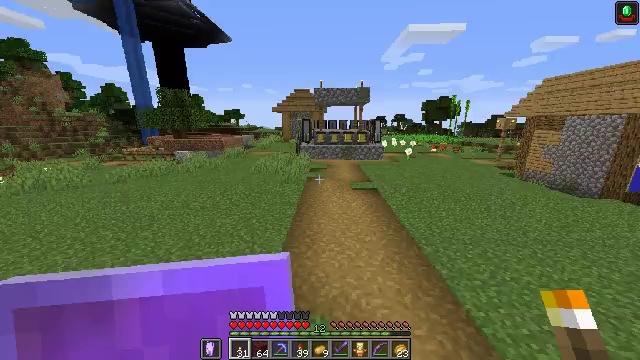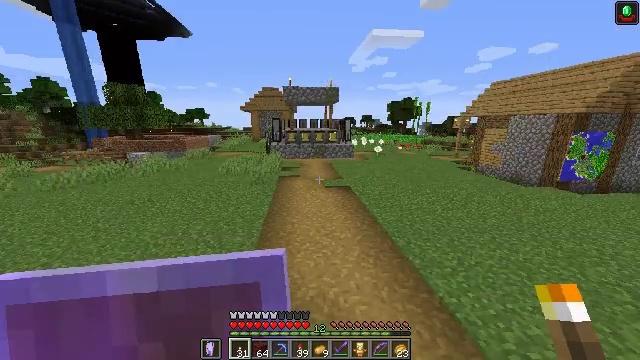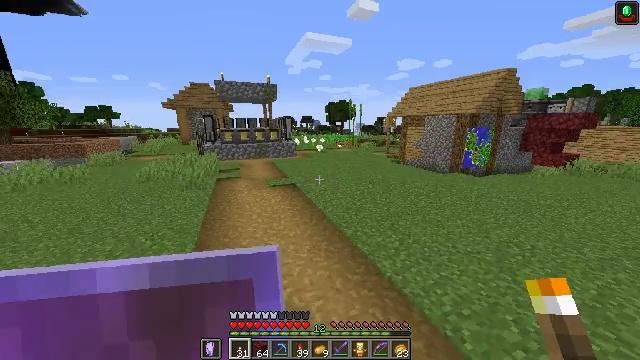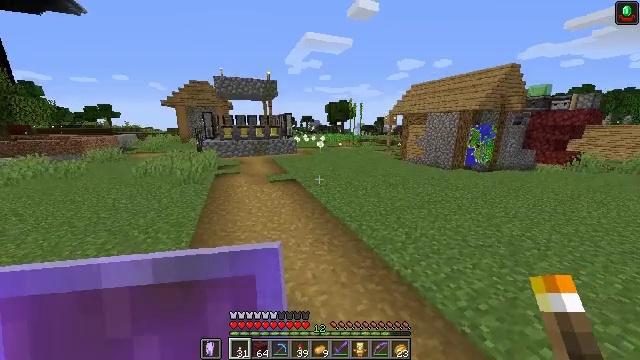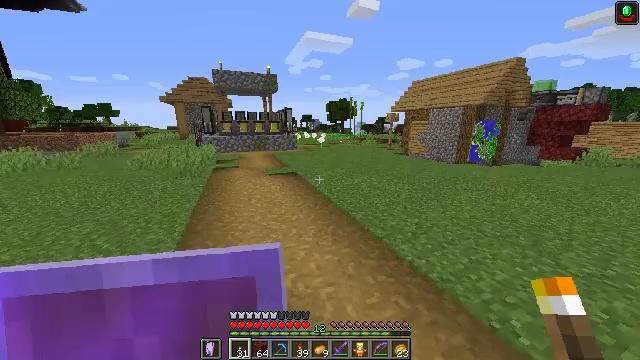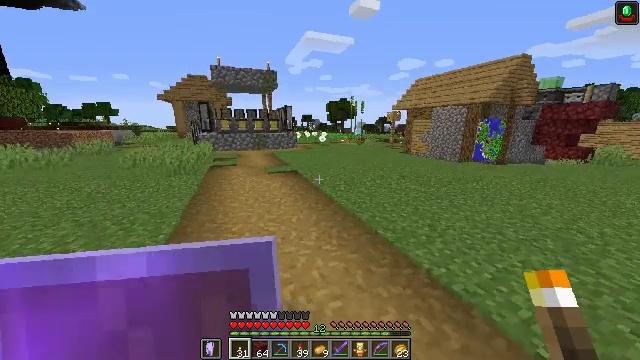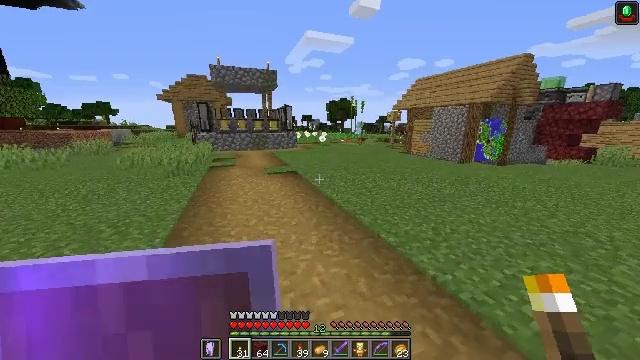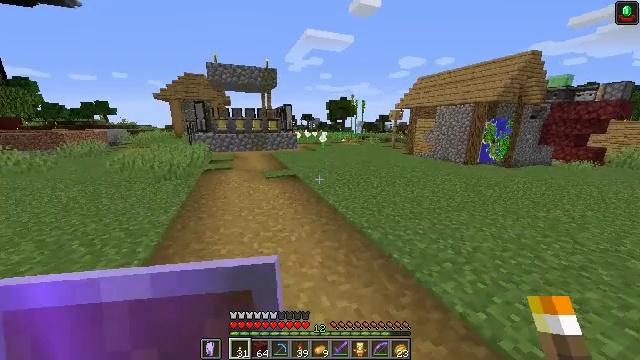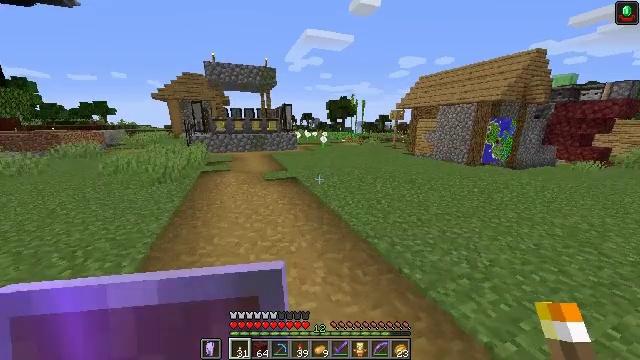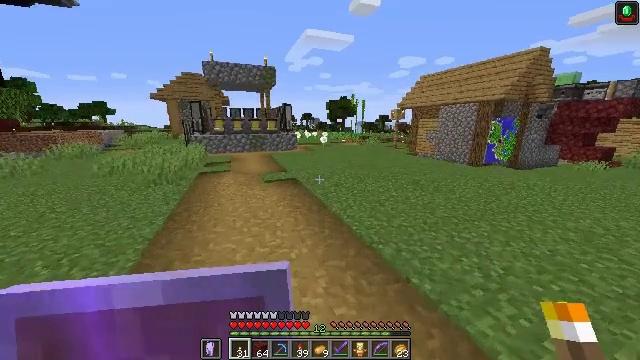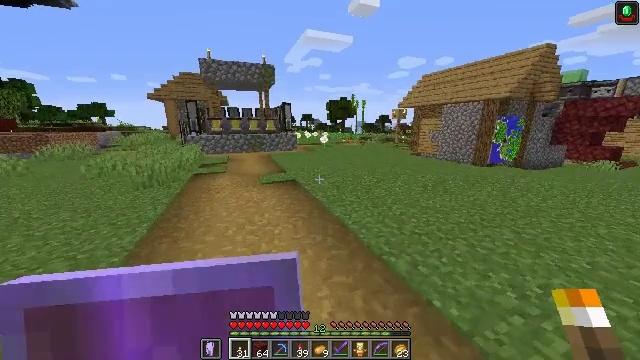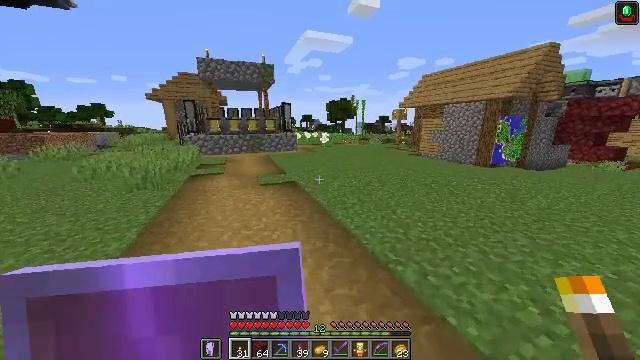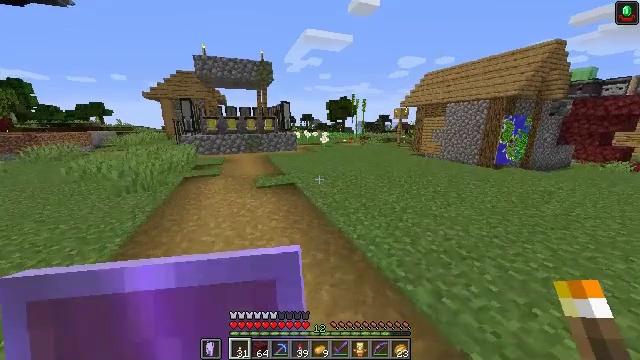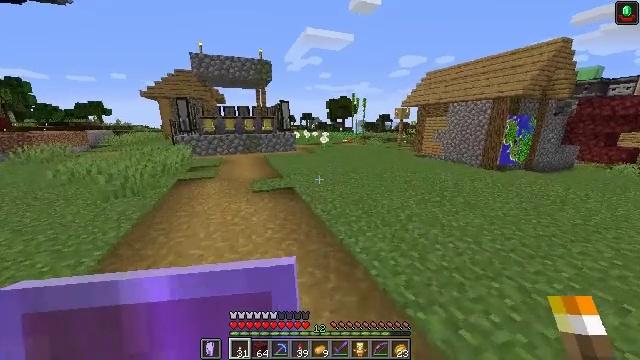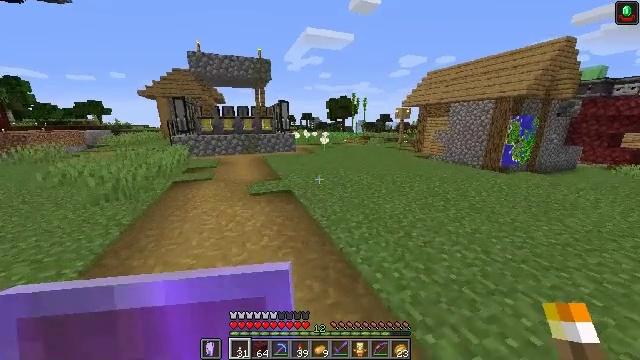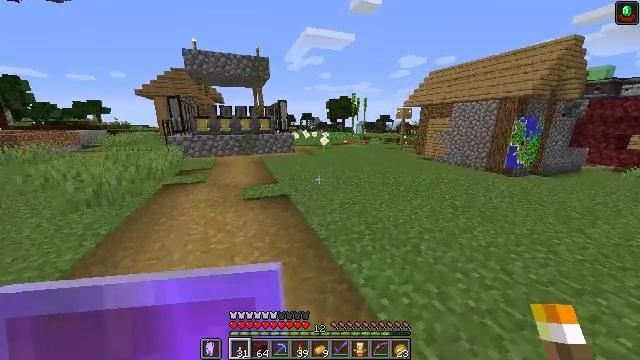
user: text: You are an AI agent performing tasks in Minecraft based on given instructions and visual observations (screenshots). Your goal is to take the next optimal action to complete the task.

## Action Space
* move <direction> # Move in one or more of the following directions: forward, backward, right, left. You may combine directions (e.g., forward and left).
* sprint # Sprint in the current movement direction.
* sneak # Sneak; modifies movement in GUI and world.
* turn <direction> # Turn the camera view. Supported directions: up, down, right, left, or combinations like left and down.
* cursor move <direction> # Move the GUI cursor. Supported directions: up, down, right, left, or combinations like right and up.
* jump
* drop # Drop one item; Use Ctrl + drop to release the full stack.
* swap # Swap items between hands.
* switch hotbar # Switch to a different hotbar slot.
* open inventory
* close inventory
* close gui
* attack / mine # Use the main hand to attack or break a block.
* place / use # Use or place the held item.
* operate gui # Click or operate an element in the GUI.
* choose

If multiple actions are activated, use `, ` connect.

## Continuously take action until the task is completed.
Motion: motion action
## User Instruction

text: Prepare cooked mutton using the furnace.
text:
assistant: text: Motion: move forward
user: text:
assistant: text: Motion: move forward, turn right
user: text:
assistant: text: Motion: move forward
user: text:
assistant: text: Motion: move forward
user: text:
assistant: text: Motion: move forward
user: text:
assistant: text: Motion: move forward
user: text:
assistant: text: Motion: move forward
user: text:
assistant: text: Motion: move forward
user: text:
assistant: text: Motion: move forward
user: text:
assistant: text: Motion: move forward
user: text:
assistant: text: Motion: move forward
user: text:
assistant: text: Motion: move forward
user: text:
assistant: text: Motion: move forward
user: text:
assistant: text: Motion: move forward
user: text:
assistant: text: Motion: move forward
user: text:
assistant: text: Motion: move forward
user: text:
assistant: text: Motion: move forward
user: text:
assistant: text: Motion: move forward
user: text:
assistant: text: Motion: move forward, jump
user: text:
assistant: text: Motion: move forward, jump
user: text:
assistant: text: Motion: move forward, jump
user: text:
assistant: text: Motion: move forward, jump
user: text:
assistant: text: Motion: move forward
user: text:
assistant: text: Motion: move forward, turn left
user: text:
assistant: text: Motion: move forward
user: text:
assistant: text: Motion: move forward, turn left
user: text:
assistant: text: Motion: move forward, turn left
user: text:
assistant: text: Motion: move forward, turn left
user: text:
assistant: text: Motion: move forward
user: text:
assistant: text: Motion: move forward